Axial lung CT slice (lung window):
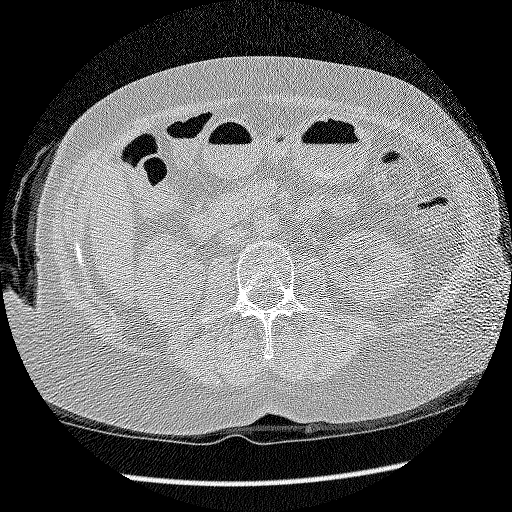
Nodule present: no